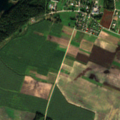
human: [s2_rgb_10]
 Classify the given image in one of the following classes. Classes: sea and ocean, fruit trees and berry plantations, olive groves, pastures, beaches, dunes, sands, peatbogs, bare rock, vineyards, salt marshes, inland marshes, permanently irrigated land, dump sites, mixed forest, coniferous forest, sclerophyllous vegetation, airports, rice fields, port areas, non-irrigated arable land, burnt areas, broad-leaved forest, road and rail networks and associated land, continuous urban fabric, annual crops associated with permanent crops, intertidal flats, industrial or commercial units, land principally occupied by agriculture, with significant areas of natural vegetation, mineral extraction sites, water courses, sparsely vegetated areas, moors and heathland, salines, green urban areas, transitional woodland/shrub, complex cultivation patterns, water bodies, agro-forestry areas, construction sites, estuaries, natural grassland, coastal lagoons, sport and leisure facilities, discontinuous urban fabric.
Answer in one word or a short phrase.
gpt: discontinuous urban fabric, non-irrigated arable land, complex cultivation patterns, mixed forest, water bodies